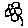
Label: flower